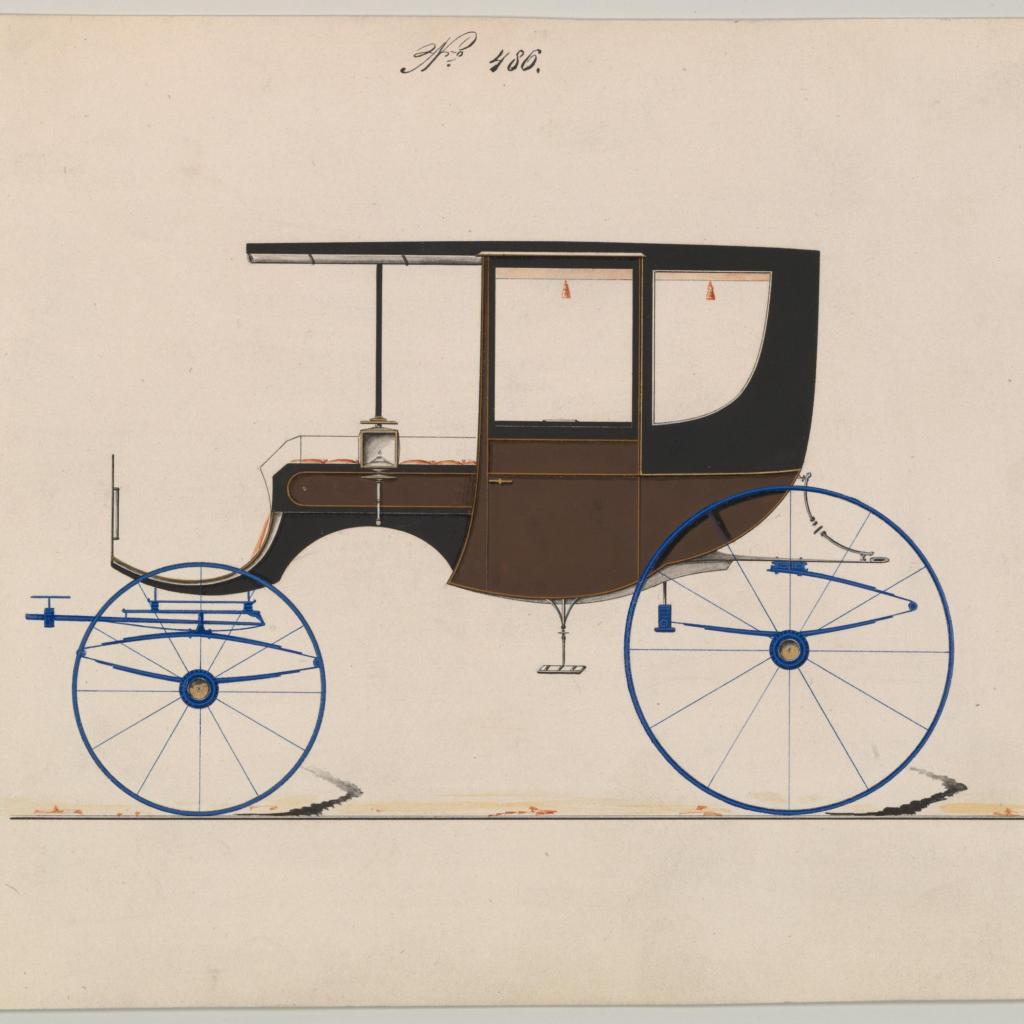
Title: Design for Rockaway, no. 486
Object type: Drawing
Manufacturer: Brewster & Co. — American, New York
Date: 1850–70
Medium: Pen and black ink, watercolor and gouache with gum arabic and metallic ink
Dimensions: sheet: 6 1/4 x 9 3/16 in. (15.9 x 23.3 cm)
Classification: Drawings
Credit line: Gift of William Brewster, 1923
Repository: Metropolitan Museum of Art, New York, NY